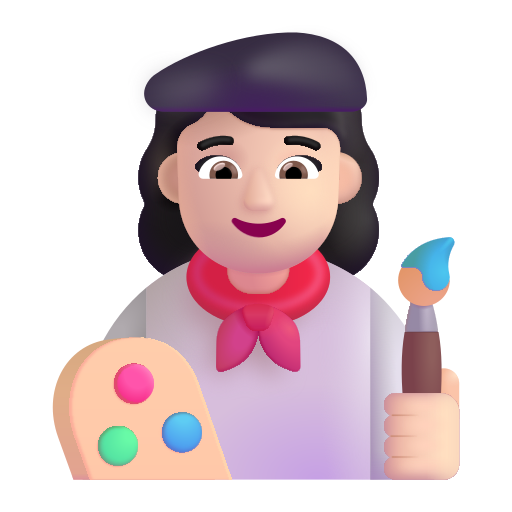
woman artist color light